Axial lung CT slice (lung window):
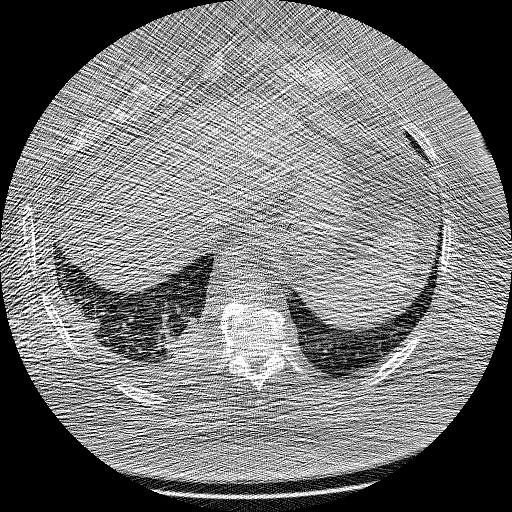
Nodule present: no